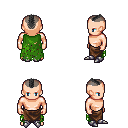
a pixel art fantasy rpg character, male body template, human, light skin, green tattered cape, robe skirt, gray short mohawk hairstyle, metal boots, four views (front, back, left, right), 2x2 character sprite sheet, small pixel art, hard edges, no anti-aliasing